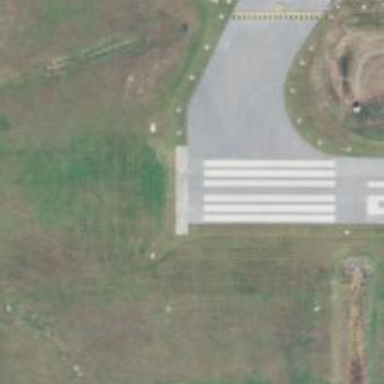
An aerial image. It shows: Runway surface made of asphalt at airport.